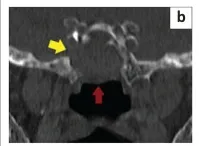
(b and c) Dehiscent floor of the sphenoid sinus.
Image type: radiology (ct)